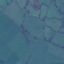
Label: Pasture